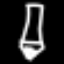
Label: pencil